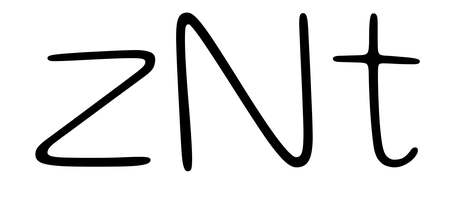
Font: Gluten_Thin